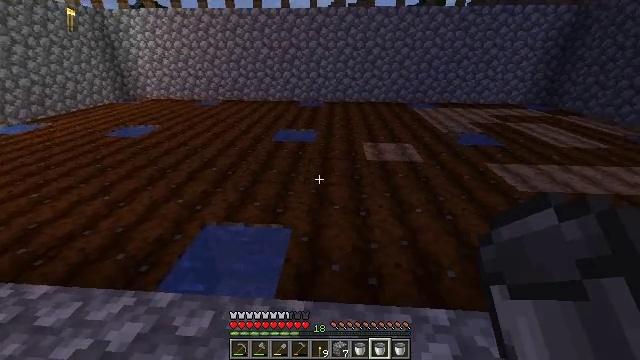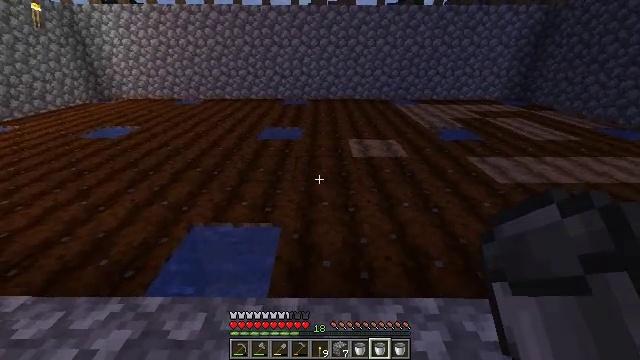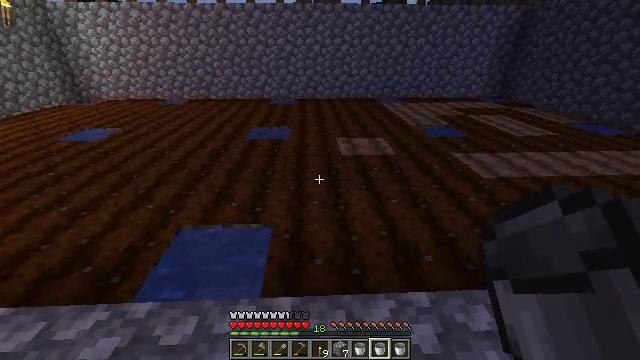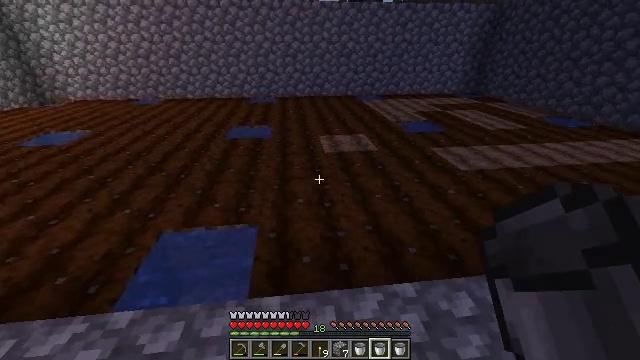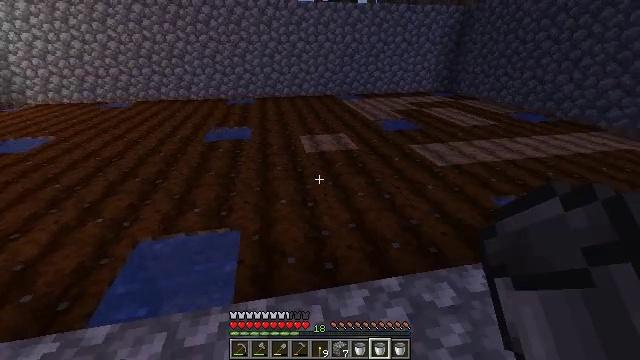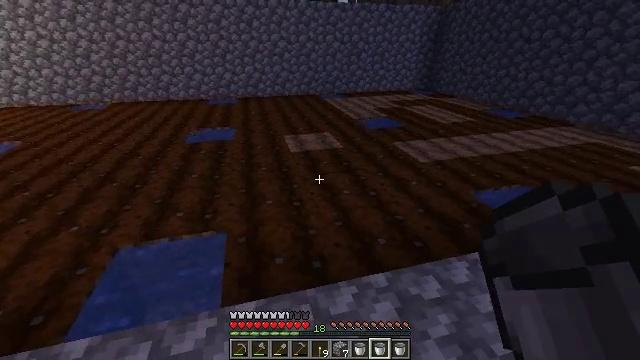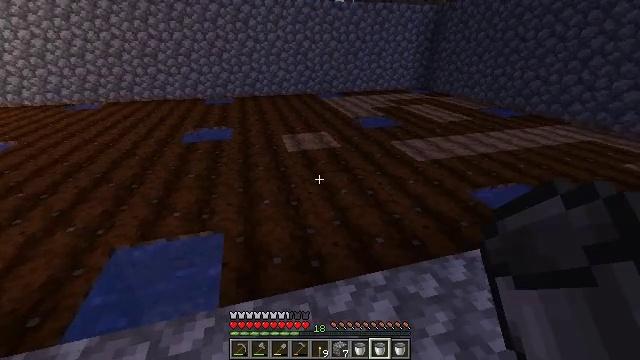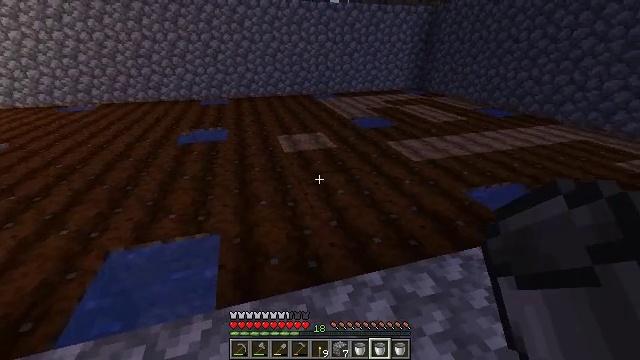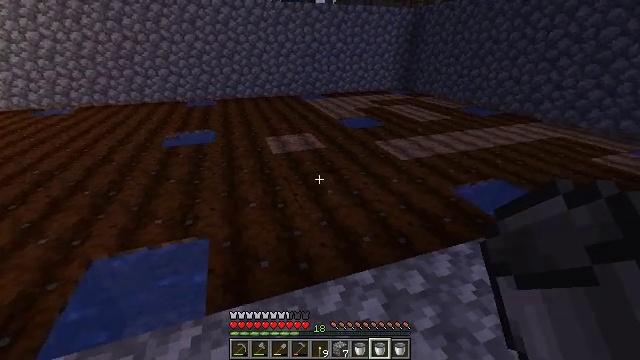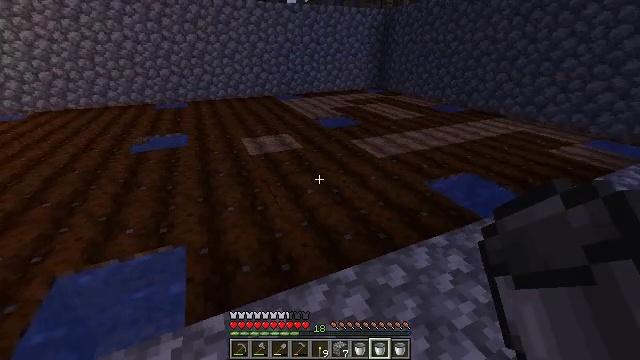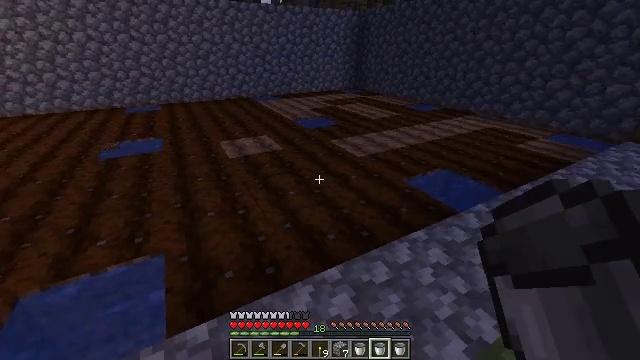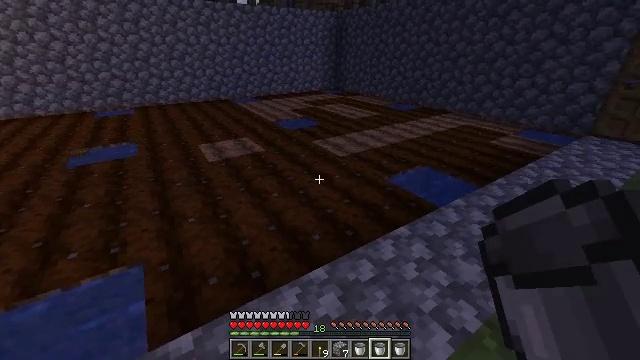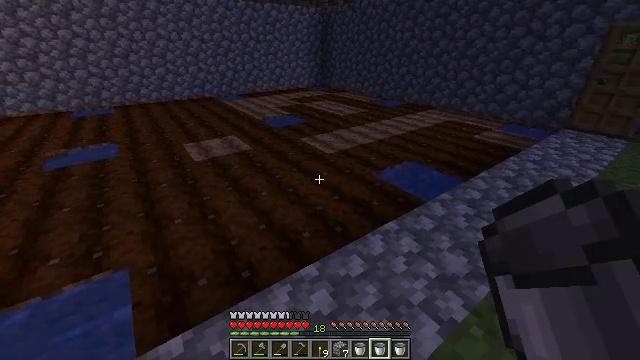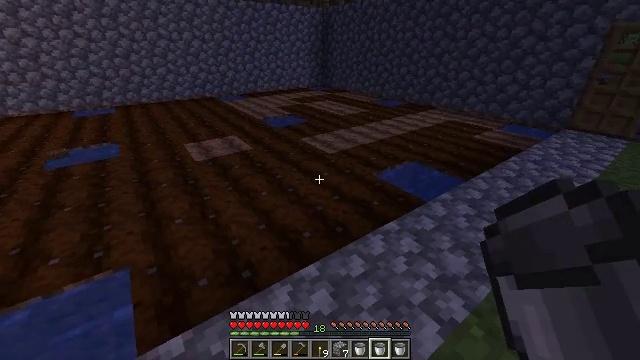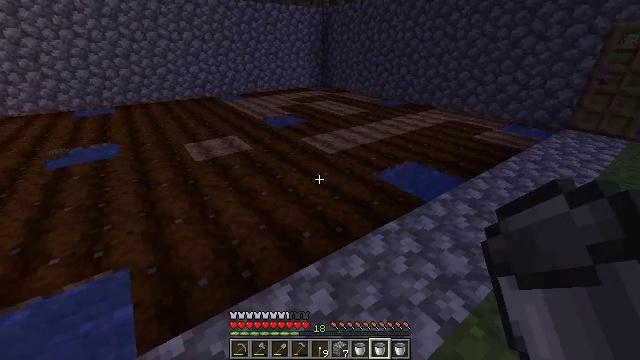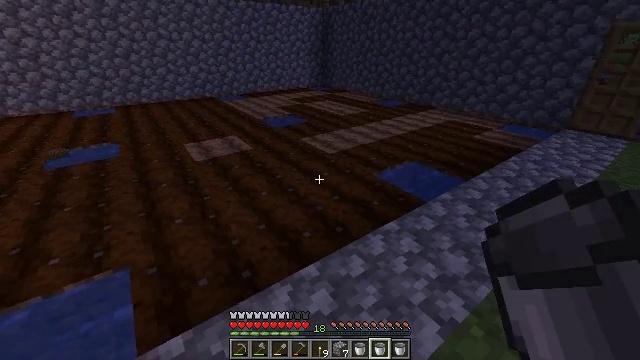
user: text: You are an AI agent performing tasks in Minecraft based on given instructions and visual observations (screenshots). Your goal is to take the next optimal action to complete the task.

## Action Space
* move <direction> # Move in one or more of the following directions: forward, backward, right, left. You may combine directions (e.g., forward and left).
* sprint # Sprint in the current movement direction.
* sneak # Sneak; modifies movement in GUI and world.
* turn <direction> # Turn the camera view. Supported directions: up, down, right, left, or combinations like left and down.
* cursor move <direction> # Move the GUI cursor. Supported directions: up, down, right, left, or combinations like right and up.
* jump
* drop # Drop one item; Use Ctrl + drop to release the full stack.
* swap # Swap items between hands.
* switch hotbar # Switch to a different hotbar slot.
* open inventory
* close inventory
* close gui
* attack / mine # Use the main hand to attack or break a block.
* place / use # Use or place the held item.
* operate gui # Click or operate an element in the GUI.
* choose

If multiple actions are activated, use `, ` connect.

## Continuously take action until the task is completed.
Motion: motion action
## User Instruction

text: Mine the farmland block.
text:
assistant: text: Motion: turn right
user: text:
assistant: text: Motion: turn right
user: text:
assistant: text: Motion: turn right
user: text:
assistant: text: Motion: turn right
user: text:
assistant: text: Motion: turn right
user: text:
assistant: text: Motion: no_op
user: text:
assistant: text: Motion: no_op
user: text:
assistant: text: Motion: turn right
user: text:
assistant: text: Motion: turn right
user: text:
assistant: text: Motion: turn right
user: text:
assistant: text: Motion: turn right
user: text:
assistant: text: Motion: turn right
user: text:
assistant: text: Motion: no_op
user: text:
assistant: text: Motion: no_op
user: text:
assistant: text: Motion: no_op
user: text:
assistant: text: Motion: no_op
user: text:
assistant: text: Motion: no_op
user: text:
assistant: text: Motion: turn right
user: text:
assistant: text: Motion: turn right
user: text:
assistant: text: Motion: turn right
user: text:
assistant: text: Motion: turn right
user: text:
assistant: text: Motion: move forward, turn right
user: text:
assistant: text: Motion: move forward
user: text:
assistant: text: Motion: move forward
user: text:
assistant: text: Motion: move forward
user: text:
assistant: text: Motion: move forward
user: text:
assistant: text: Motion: move forward
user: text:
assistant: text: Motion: move forward
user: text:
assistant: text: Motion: move forward and move right
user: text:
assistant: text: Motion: move forward and move right